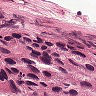
Metastatic tissue present: yes